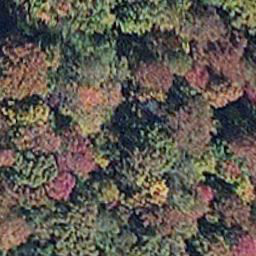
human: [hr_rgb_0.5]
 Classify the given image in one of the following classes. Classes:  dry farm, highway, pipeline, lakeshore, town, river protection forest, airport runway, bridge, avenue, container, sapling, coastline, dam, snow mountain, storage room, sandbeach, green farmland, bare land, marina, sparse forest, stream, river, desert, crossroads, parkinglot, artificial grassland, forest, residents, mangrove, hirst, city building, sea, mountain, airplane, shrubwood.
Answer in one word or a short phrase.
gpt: mangrove